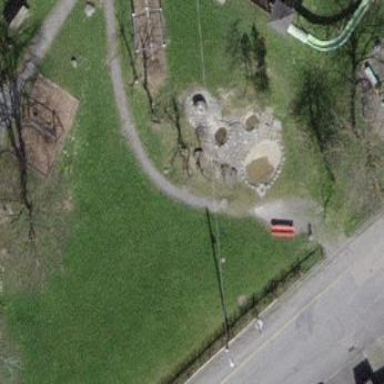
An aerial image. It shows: Playground area for leisure land.